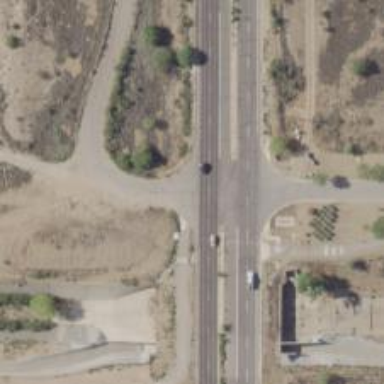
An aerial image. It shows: Road with stop sign.